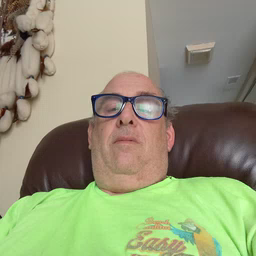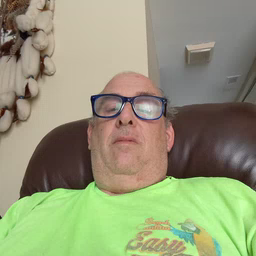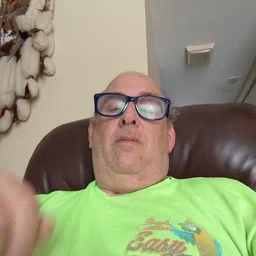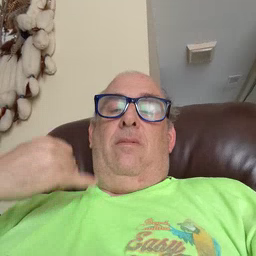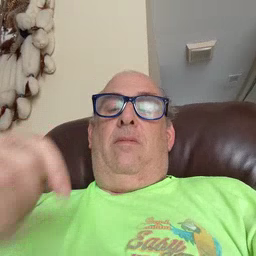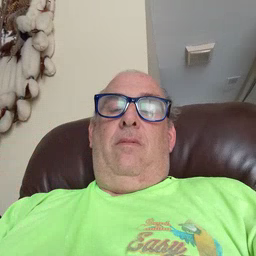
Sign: jacket